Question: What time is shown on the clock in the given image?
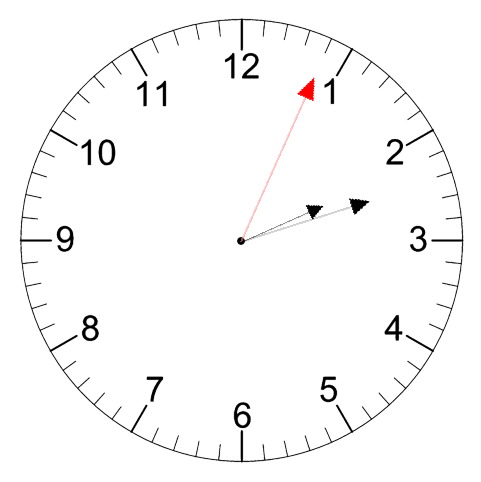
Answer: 02:12:04